Question:
I want to use Fusionchart to read my Firebase data and create a chart in my web app. but my Firebase DB has a wrong structure, so the Fusionchart can't get data (my Firebase config is right).
Following is the code that I write data to Firebase, num is a value increased in each loop. But as shown in the attached picture, the child's name is not added as a sequence number.
Another question is I don't want the unique key inside the child 1, just six various inside the child one is ok.
Any suggestions will be appreciated.
'''
firebase.database().ref('testdata/User1').child(num).push({
x: posX,
y: posY,
MaxSpeed: maxSpeed,
steps: counter,
time: Timeperiod /1000,
speed: SpeedRecord,
});
'''
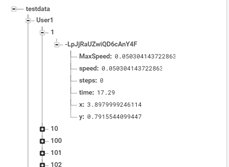
Answer: If you don't want the push ID inside your pseudo-numeric keys, call 'set' instead of 'push'.
So:
'''
firebase.database().ref('testdata/User1').child(num).set({
x: posX,
y: posY,
MaxSpeed: maxSpeed,
steps: counter,
time: Timeperiod /1000,
speed: SpeedRecord,
});
'''
Your other problems seems (it's impossible to be certain, since you didn't include the code for the increment) to come from the fact that 'num' is a string. If that is indeed the case, increment it with:
'''
num = String(parseInt(num) + 1);
'''
---
Using such numeric keys is an antipattern in Firebase though, so I'd usually recommend against using them. If you must, at least pad them til a certain length, so that you can sort/filter on them easily.
Something as simple as:
'''
num = String(parseInt(num) + 1).padLeft(5, "0");
'''
Will work on all modern browsers, and ensures that all keys-that-look-like-numbers-but-behave-like-strings will show up in the order you expect.